Question: f string function
'''
print(f"{theString}")
'''
makes it easier to print the string than this
'''
print("{}".format(theString))
'''
But Python 3 compiler in certain sites doesn't support this function. Is there some specific version of Python for this function to support this.
Edit: Hackerrank.com like some other sites just mention it as Python 3 or 2 and no specific version

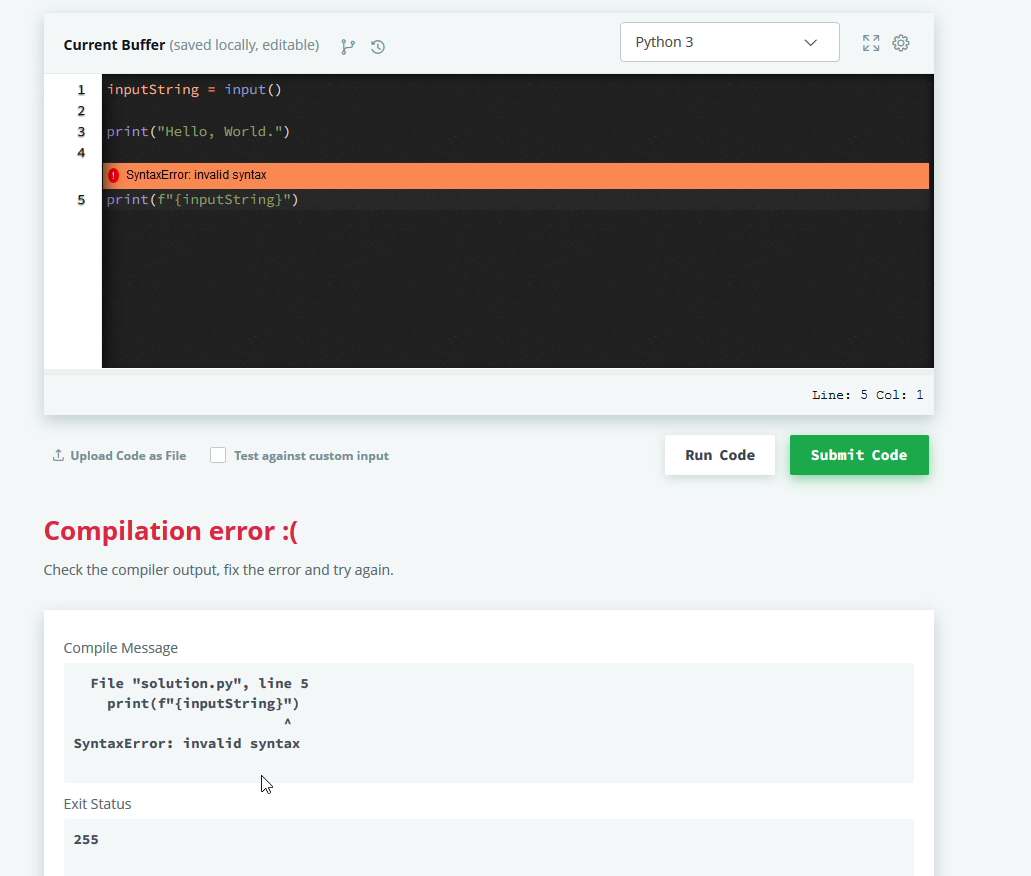
Answer: <URL>. Any python version 3.6 or higher will support this feature.